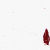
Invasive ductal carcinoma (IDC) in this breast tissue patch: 0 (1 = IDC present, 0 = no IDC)